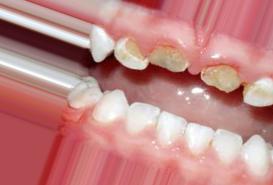
Condition: Caries